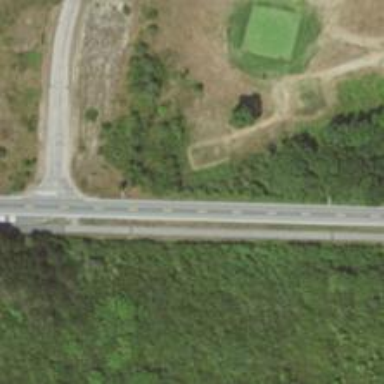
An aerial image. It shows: Path for both roads and golfers.